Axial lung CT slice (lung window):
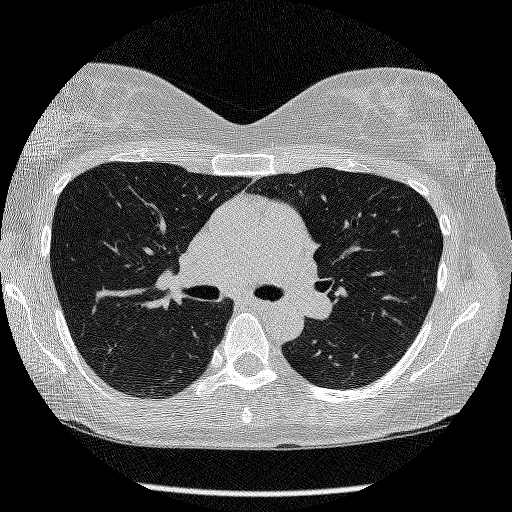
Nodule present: no